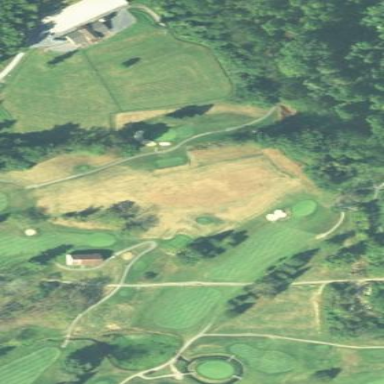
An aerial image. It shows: Rough area on grassy golf course.